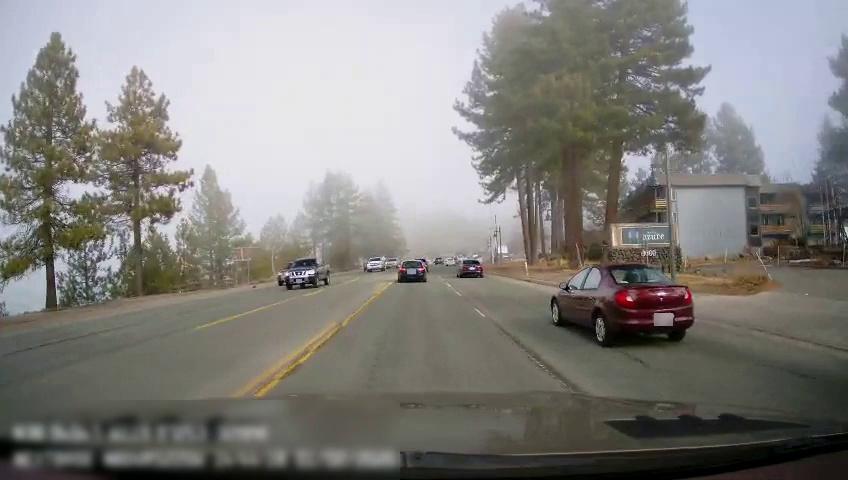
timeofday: Day
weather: Sunny
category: Drivable Space
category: Vehicles | Car
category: Vehicles | SUV
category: Vehicles | Car
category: Vehicles | Truck
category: Vehicles | Truck
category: Vehicles | Truck
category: Vehicles | Car
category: Vehicles | Car
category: Vehicles | Car
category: Vehicles | Car
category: Lanes | Opposite Lane
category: Lanes | Current Lane
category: Lanes | Current Lane